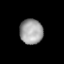
Tissue: lung
Cell type: Epithelial cells
Senescence score: 0.6497
Nuclear area (px): 567
Mean DAPI intensity: 160.815